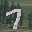
Label: 7